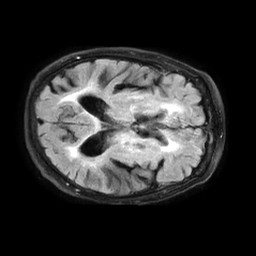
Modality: FLAIR
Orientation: axial
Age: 64
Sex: male
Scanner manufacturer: philips
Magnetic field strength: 1.5 T
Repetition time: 6 s
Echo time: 0.1005 s